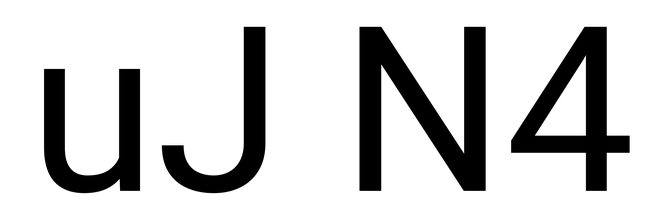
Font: Roboto_Regular